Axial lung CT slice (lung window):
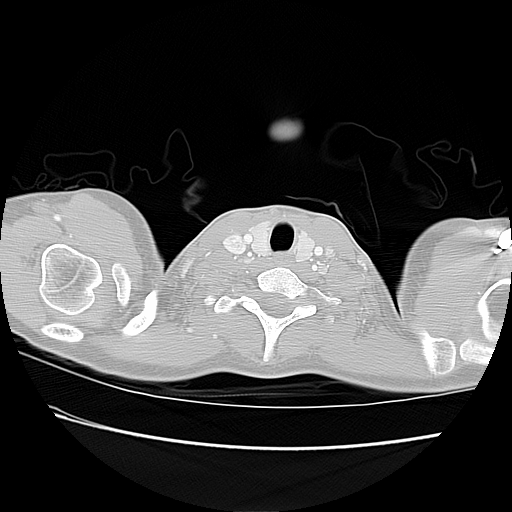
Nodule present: no